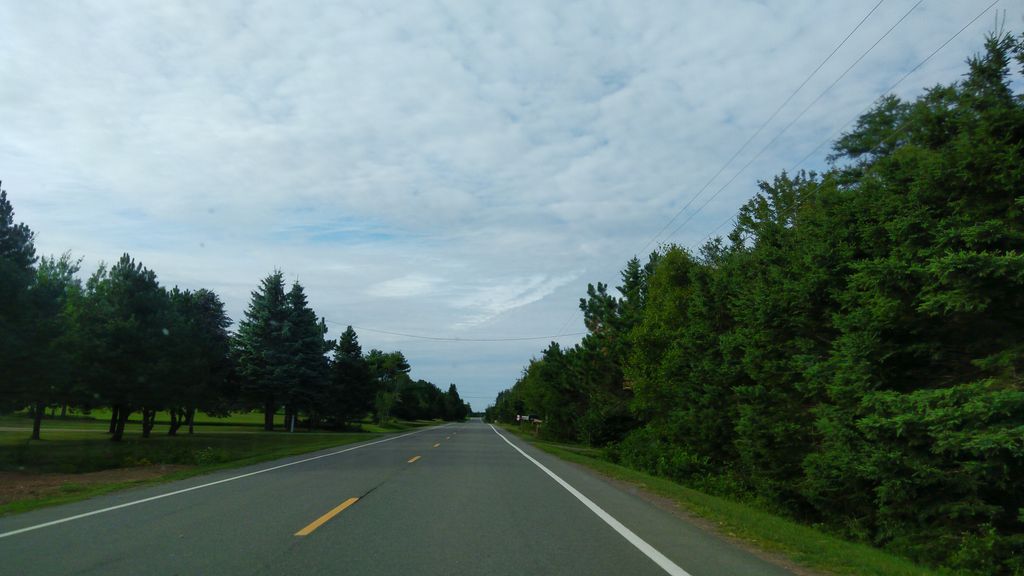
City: charlottetown